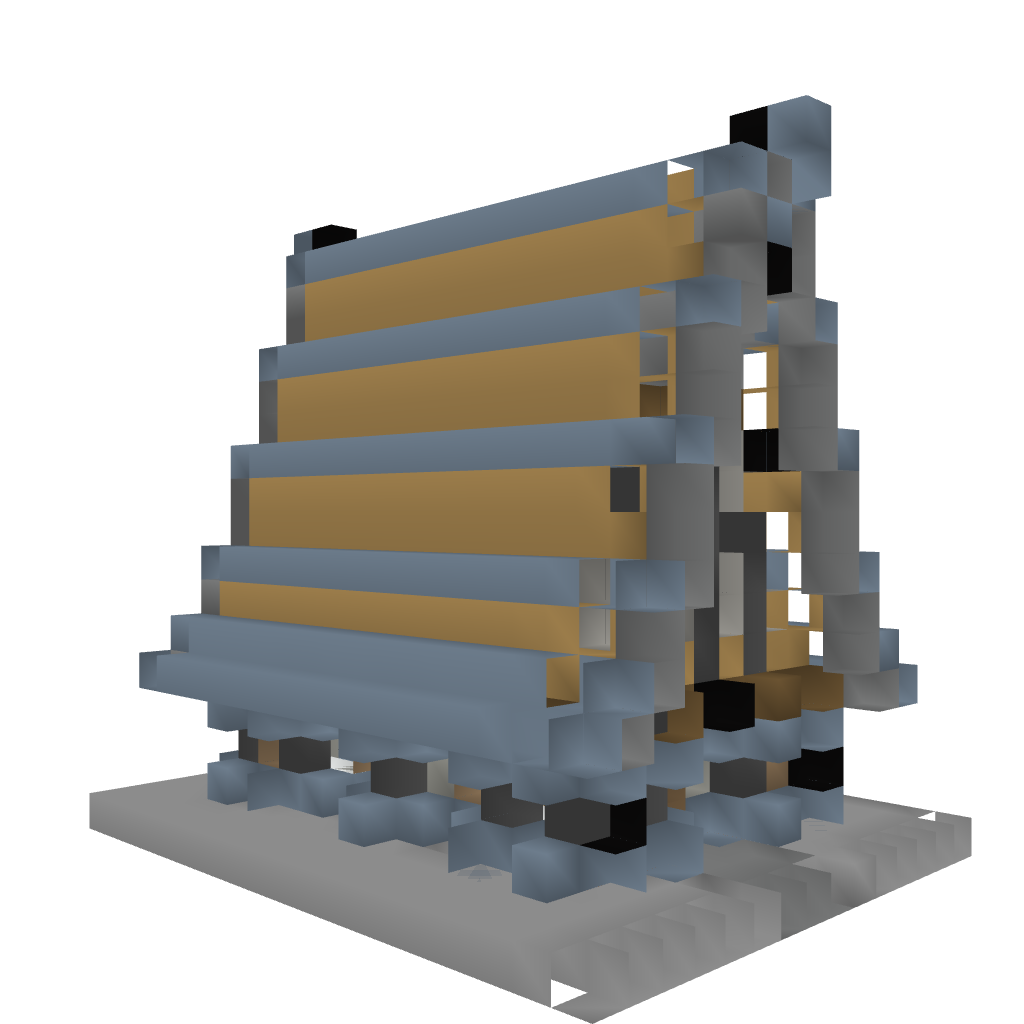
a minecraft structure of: Medieval Little House